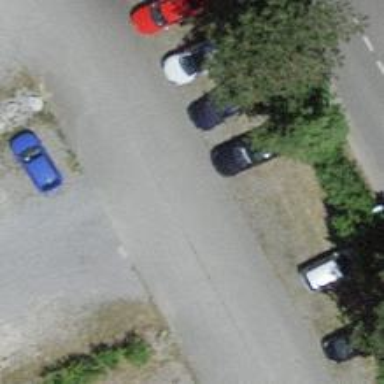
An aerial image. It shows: Gravel parking aisle designed for service vehicles.